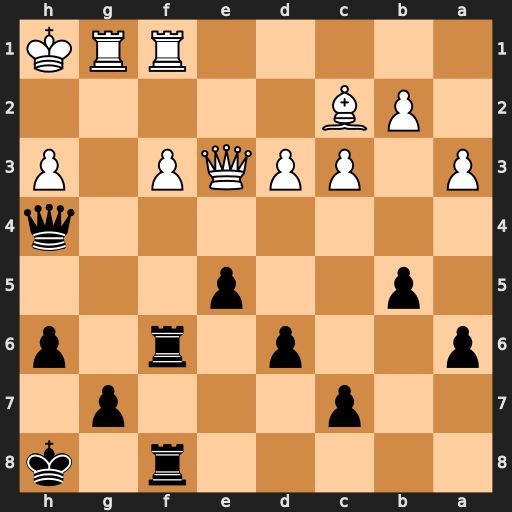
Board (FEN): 5r1k/2p3p1/p2p1r1p/1p2p3/7q/P1PPQP1P/1PB5/5RRK
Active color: b
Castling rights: -
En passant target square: -
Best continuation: Qxh3#